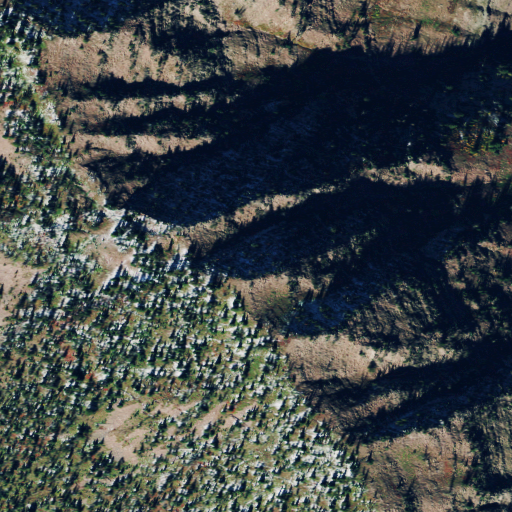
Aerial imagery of mountain in Montana named Shadow Mountain containing evergreen forest, grassland, shrub, and barren land